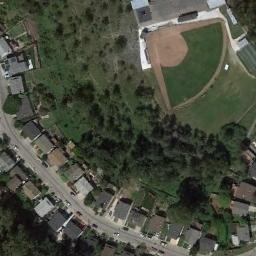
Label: baseball_diamond